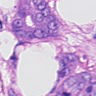
Metastatic tissue present: yes